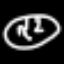
Label: clock